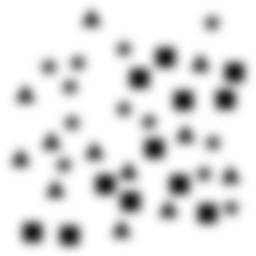
Squares: 12
Triangles: 12
Stars: 12
Total shapes: 36